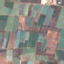
Label: PermanentCrop